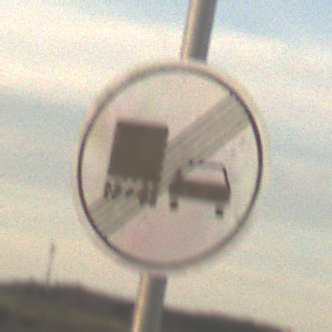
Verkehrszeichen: EndeUeberholverbotKraftfahrzeuge
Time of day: SunriseSunset
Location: Outdoor (Nature)
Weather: PartlyCloudy
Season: NotSpecified
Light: Natural